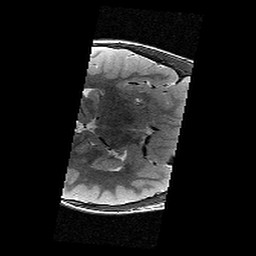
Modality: T2w
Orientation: axial
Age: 10
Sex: female
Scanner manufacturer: siemens
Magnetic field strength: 3 T
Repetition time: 9.23 s
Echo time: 0.067 s